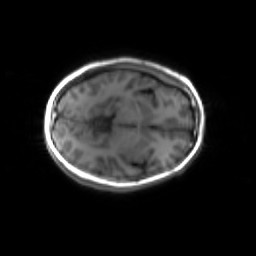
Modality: inplaneT1
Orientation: axial
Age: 20
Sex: female
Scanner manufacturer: siemens
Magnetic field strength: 3 T
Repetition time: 1.2 s
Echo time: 0.00251 s